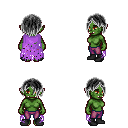
a pixel art fantasy rpg character, female body template, orc, green skin, maroon tattered cape, magenta pants, gray bangs hairstyle, black shoes, four views (front, back, left, right), 2x2 character sprite sheet, small pixel art, hard edges, no anti-aliasing